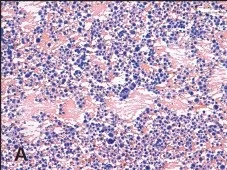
Haematoxilin/eosin-stained pancreatic cytology revealed the presence (A) of poorly cohesive, pleomorphic, monucleated or multinucleated large cells (20x).
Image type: pathology (immunostaining)